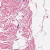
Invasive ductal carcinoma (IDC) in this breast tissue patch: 0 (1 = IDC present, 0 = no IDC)